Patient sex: F
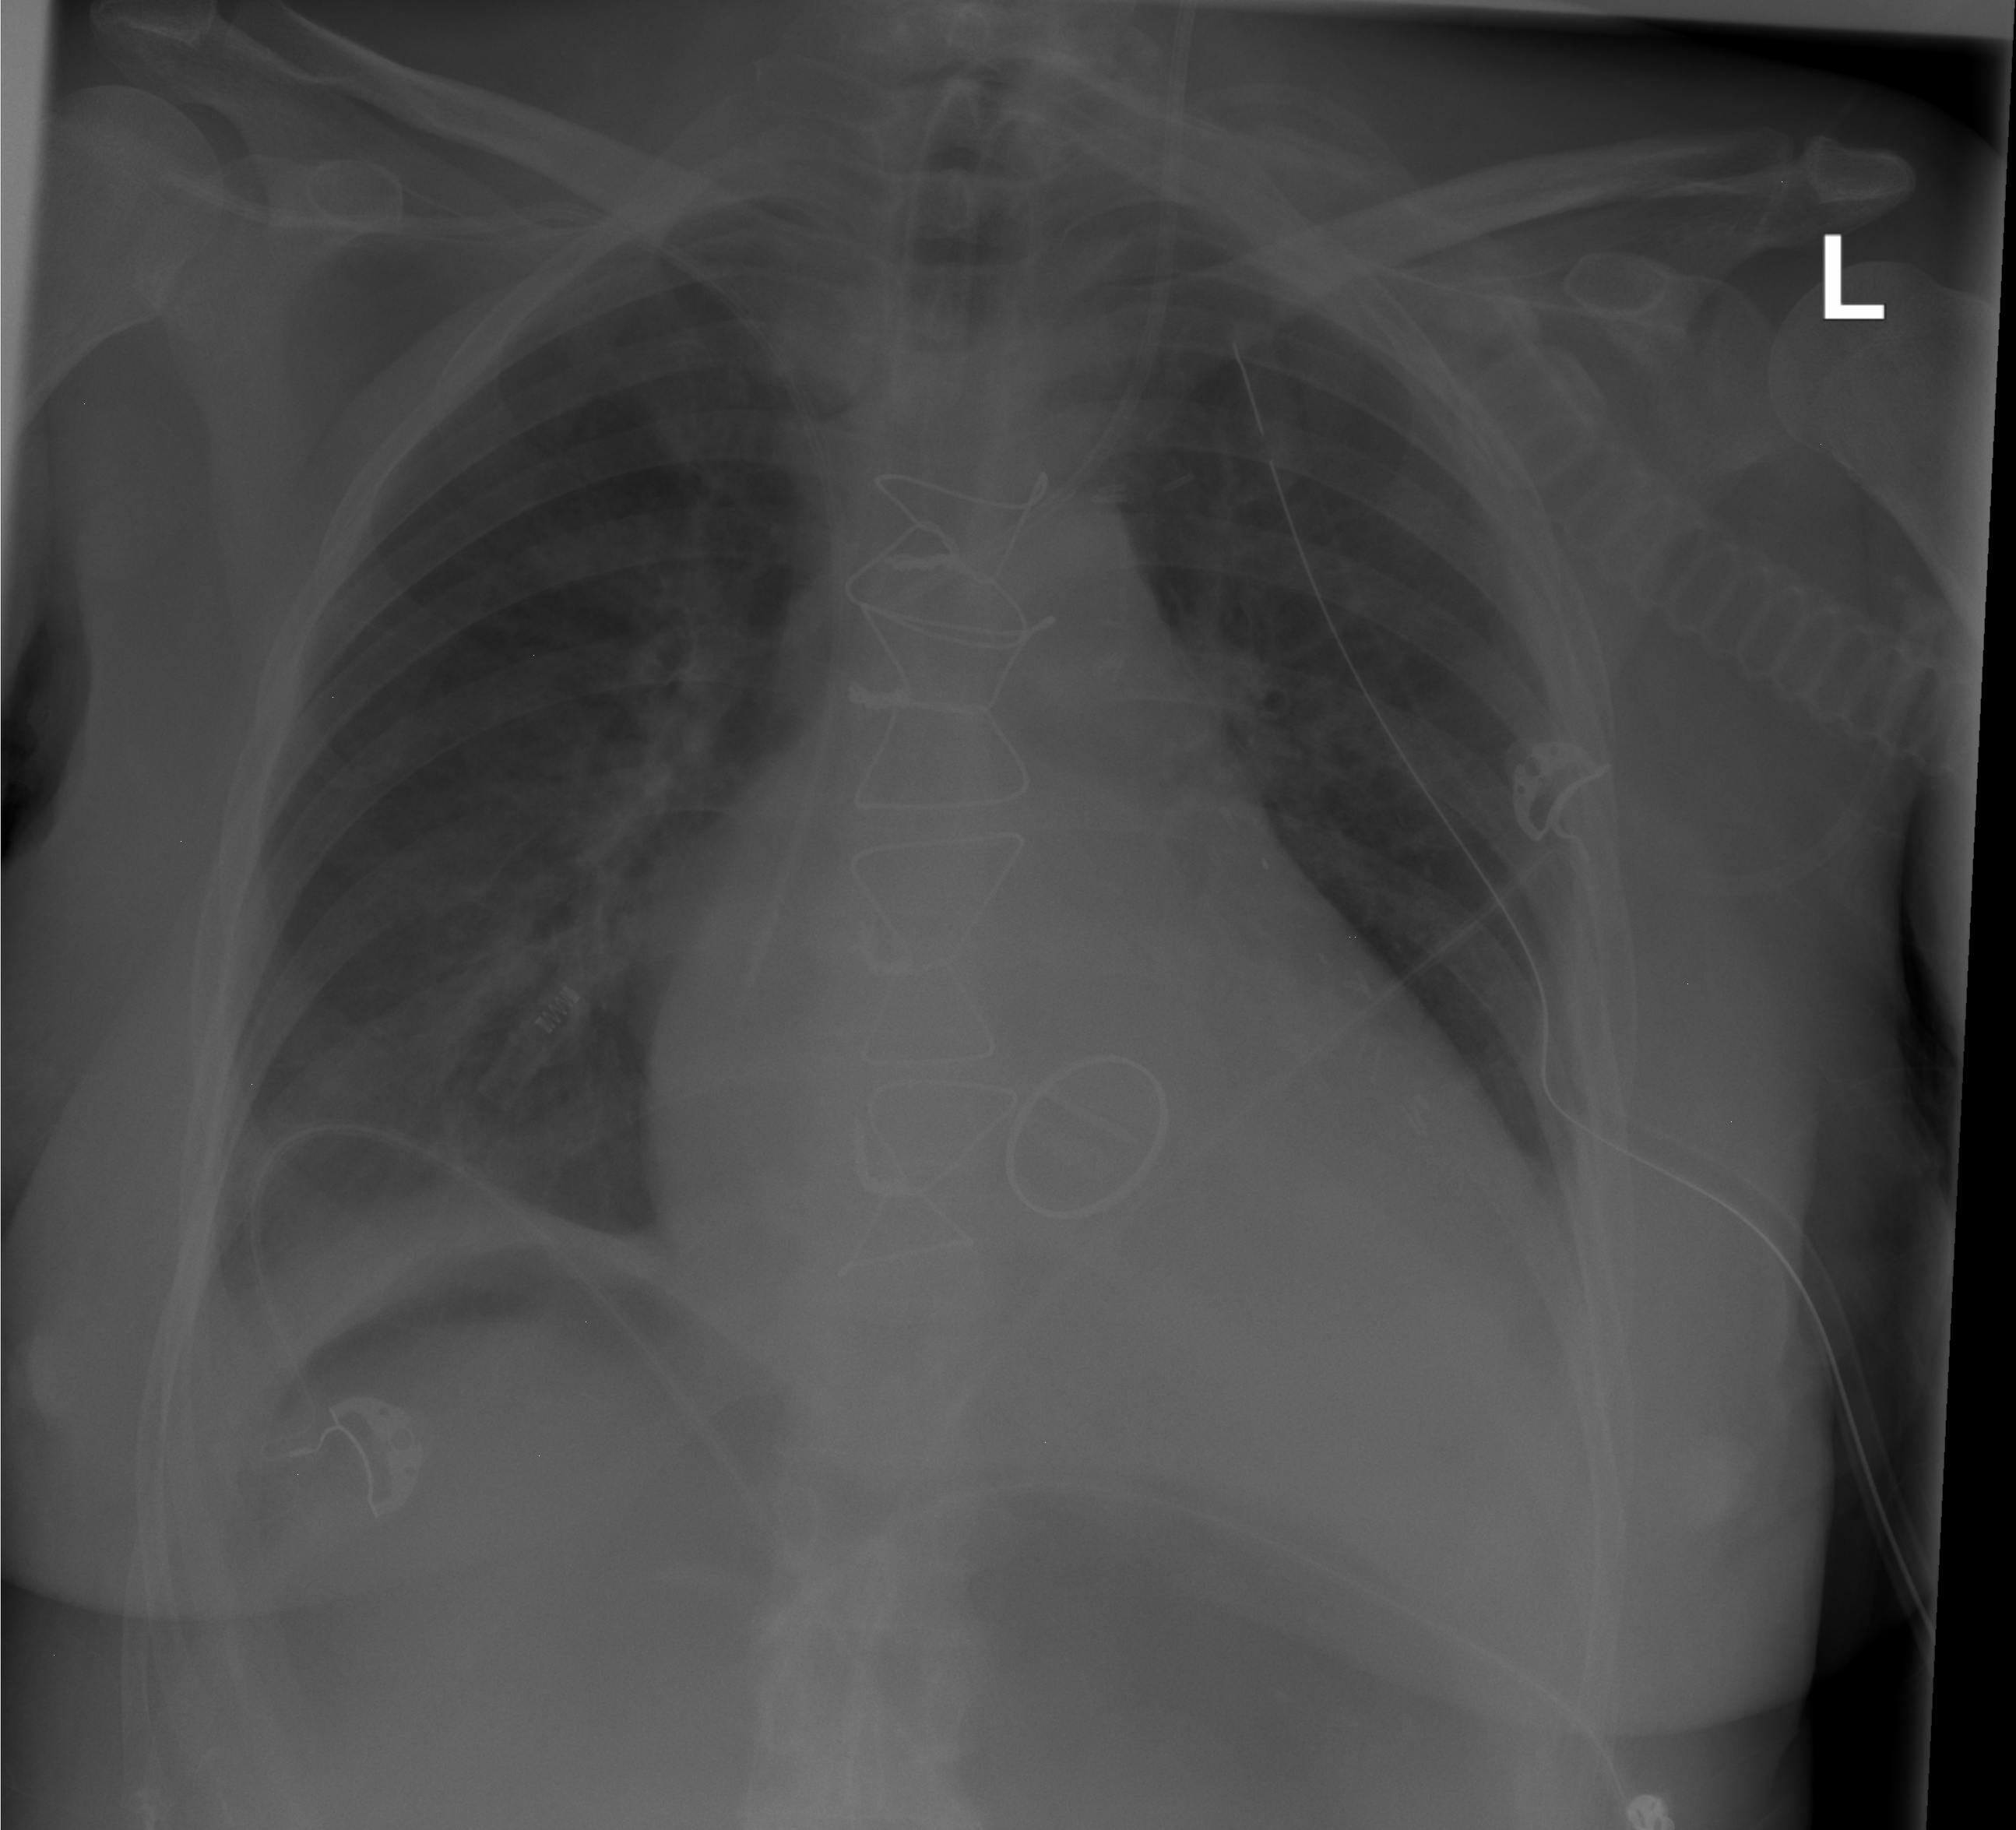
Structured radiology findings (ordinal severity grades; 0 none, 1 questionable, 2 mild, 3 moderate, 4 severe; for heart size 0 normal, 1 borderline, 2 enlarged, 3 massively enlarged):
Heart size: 2
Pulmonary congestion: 2
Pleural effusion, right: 2
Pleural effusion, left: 1
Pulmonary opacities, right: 0
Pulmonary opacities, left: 0
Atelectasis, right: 2
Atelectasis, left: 2